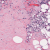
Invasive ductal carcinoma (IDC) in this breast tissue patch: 0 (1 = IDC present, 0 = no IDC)